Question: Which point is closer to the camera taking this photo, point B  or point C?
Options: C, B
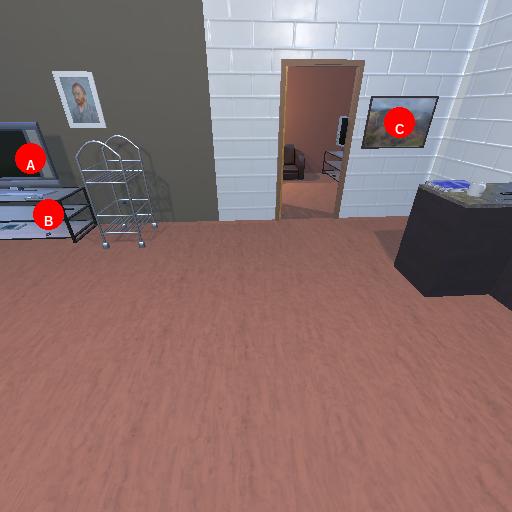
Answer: C